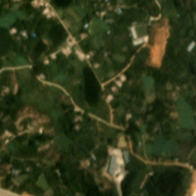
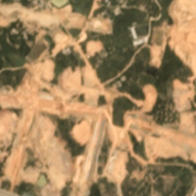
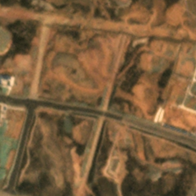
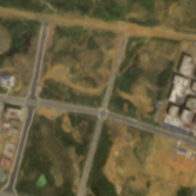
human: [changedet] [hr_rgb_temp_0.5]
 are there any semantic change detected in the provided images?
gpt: Trees are replaced by clear land .

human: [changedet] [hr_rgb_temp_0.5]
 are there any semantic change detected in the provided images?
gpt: Some new buildings are constructed at the top right side of the scene .

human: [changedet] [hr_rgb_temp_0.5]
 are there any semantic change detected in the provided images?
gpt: Several new concrete roads have completed and forests are removed .

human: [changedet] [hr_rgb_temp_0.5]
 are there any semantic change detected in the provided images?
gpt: Some new houses and many roads appears .

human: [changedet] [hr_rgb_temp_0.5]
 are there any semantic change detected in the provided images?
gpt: grassland is replaced by several new roads and some buildings in the scene .